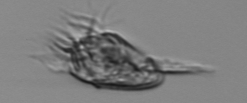
Label: Tontonia_appendiculariformis